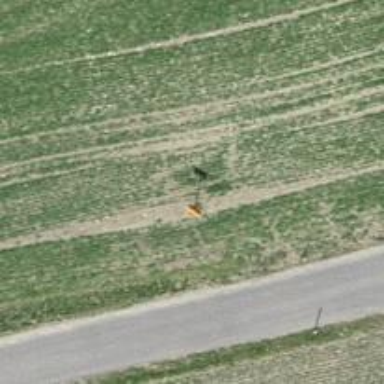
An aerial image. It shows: Pole supporting pipeline marker with roof cover.